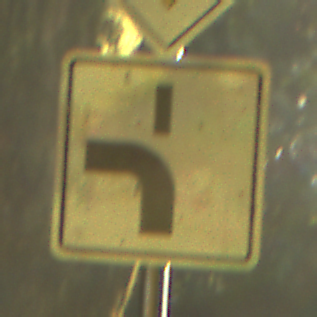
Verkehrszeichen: VerlaufVorfahrtsstrasse5
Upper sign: Vorfahrtsstrasse
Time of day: SunriseSunset
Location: Outdoor (Nature)
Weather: PartlyCloudy
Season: NotSpecified
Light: Natural